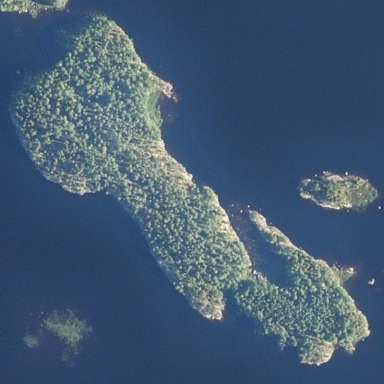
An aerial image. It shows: Islet.